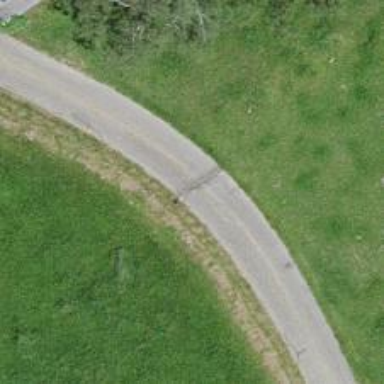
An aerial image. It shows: Unclassified road.